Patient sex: M
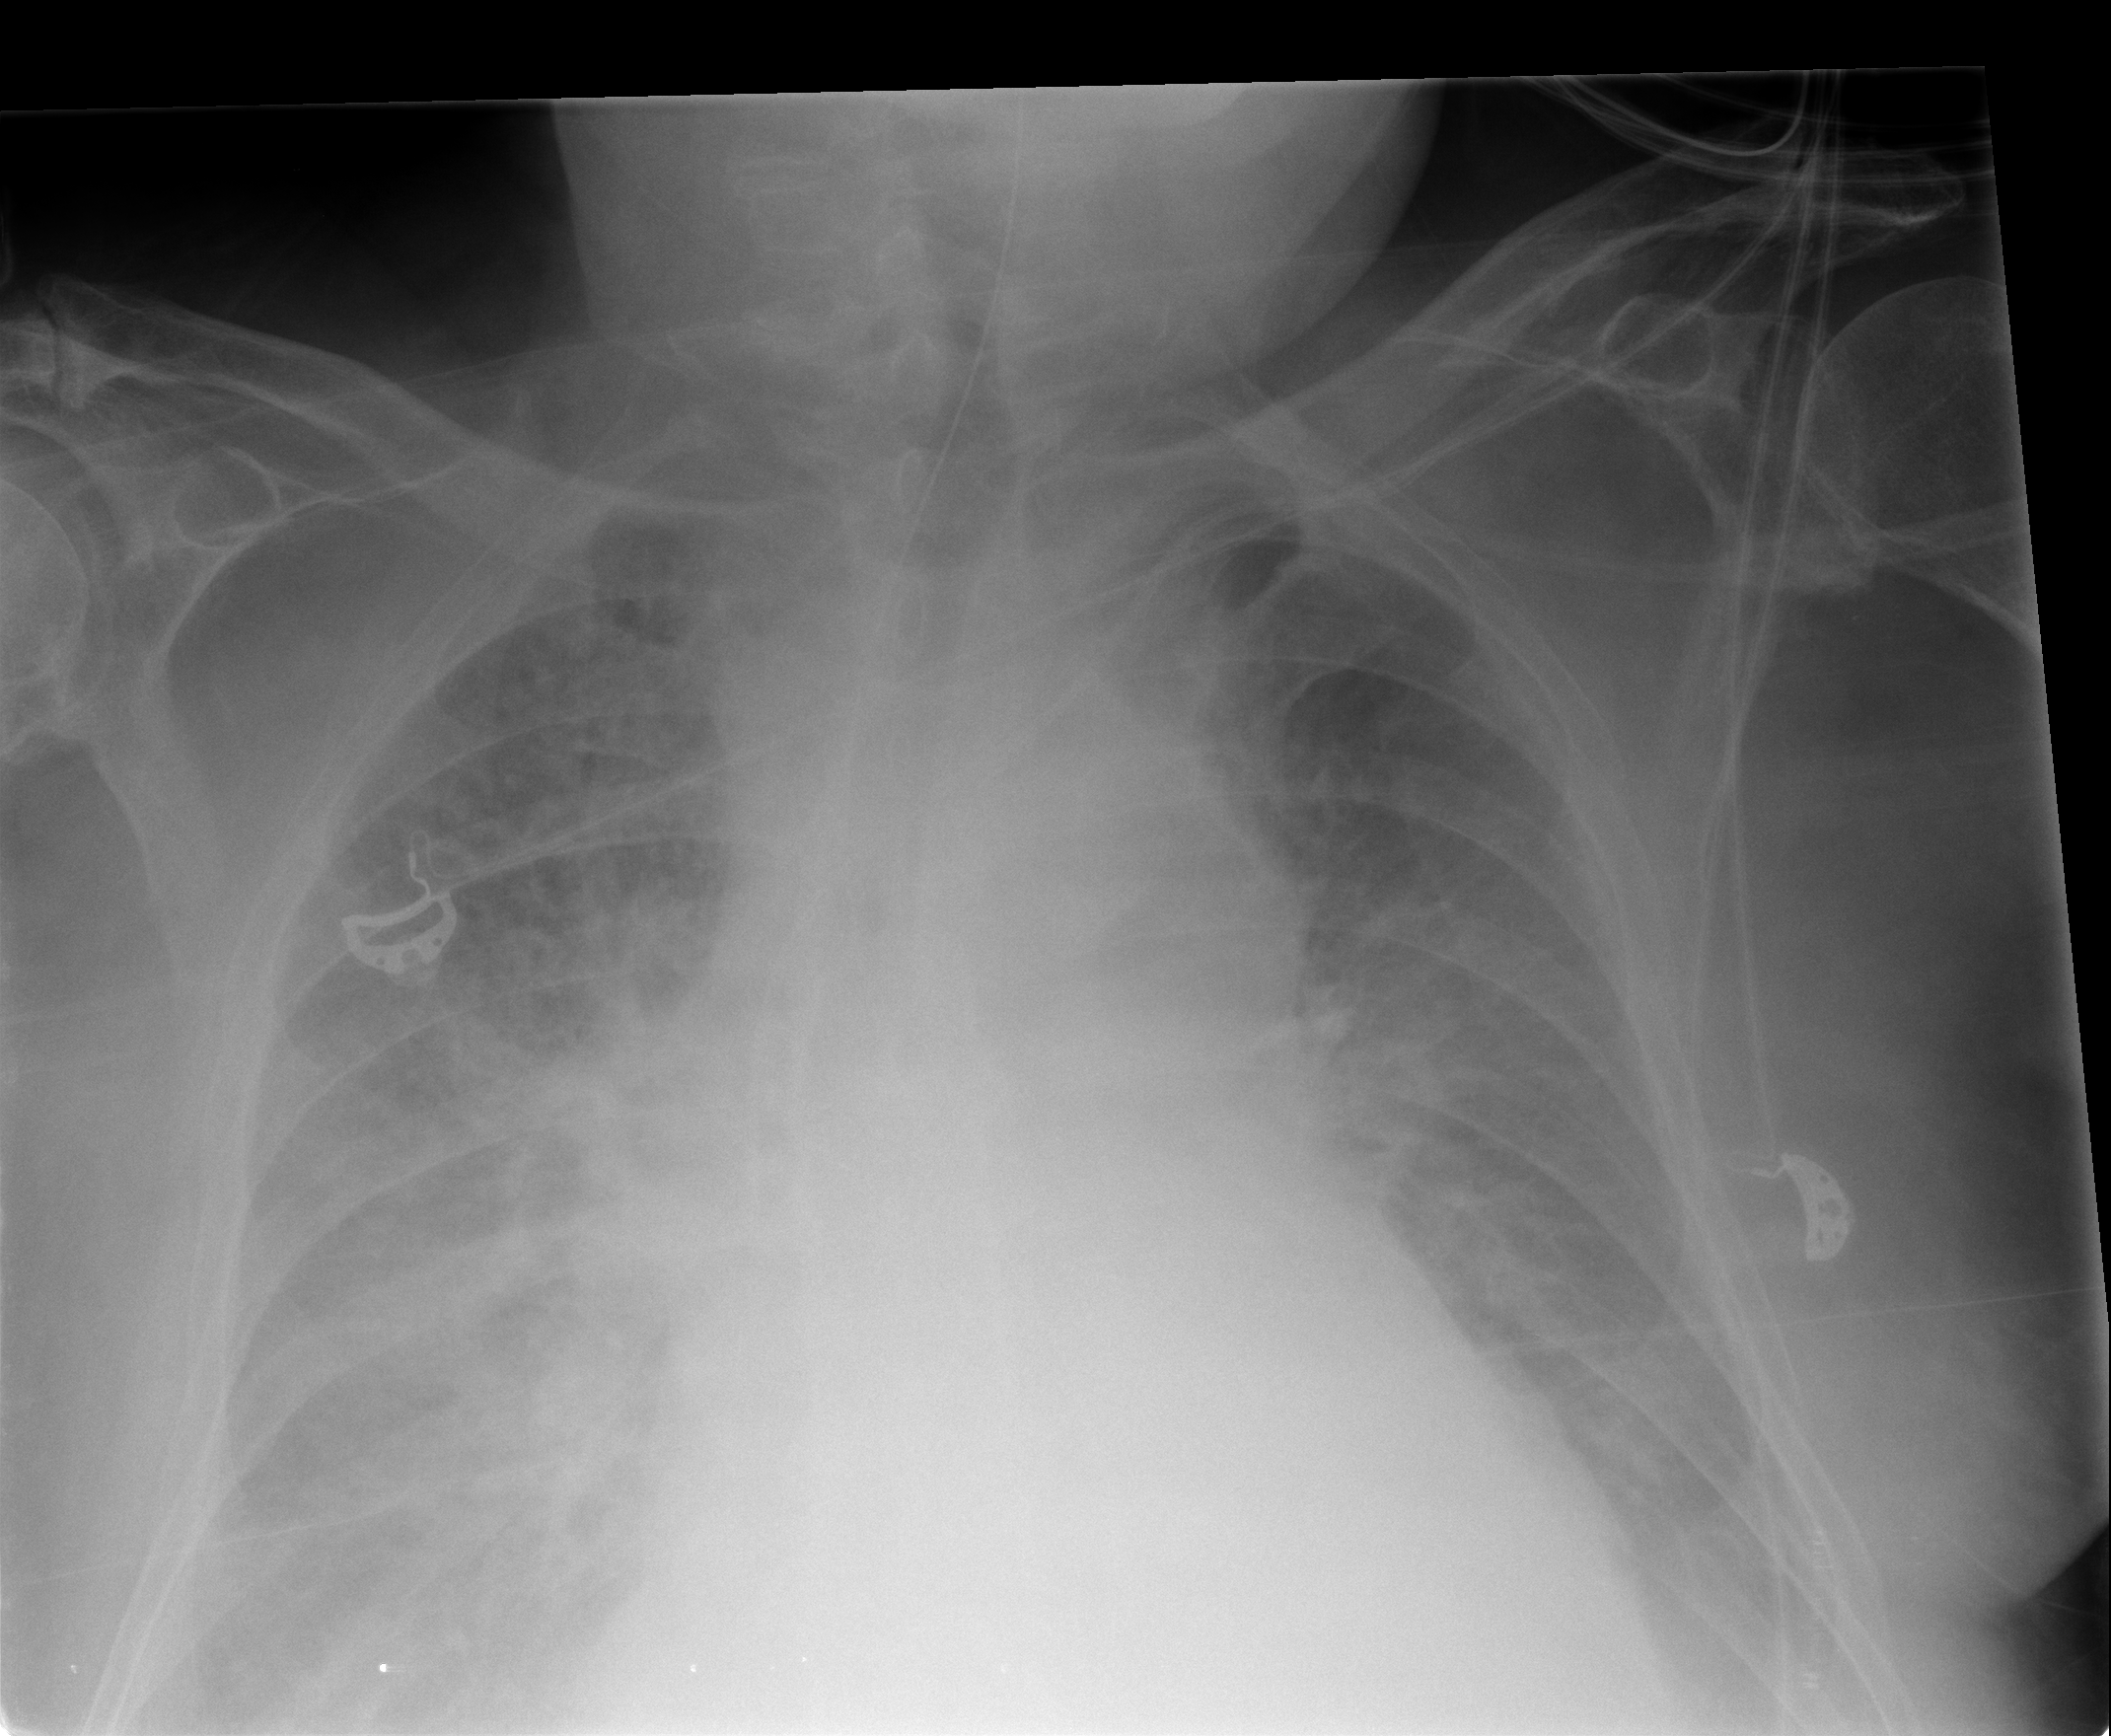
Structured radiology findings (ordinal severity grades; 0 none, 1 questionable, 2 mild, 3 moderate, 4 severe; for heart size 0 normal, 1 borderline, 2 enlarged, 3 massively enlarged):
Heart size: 2
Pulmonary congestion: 0
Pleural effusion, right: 3
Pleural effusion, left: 2
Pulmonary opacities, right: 3
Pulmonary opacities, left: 0
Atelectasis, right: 2
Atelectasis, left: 2